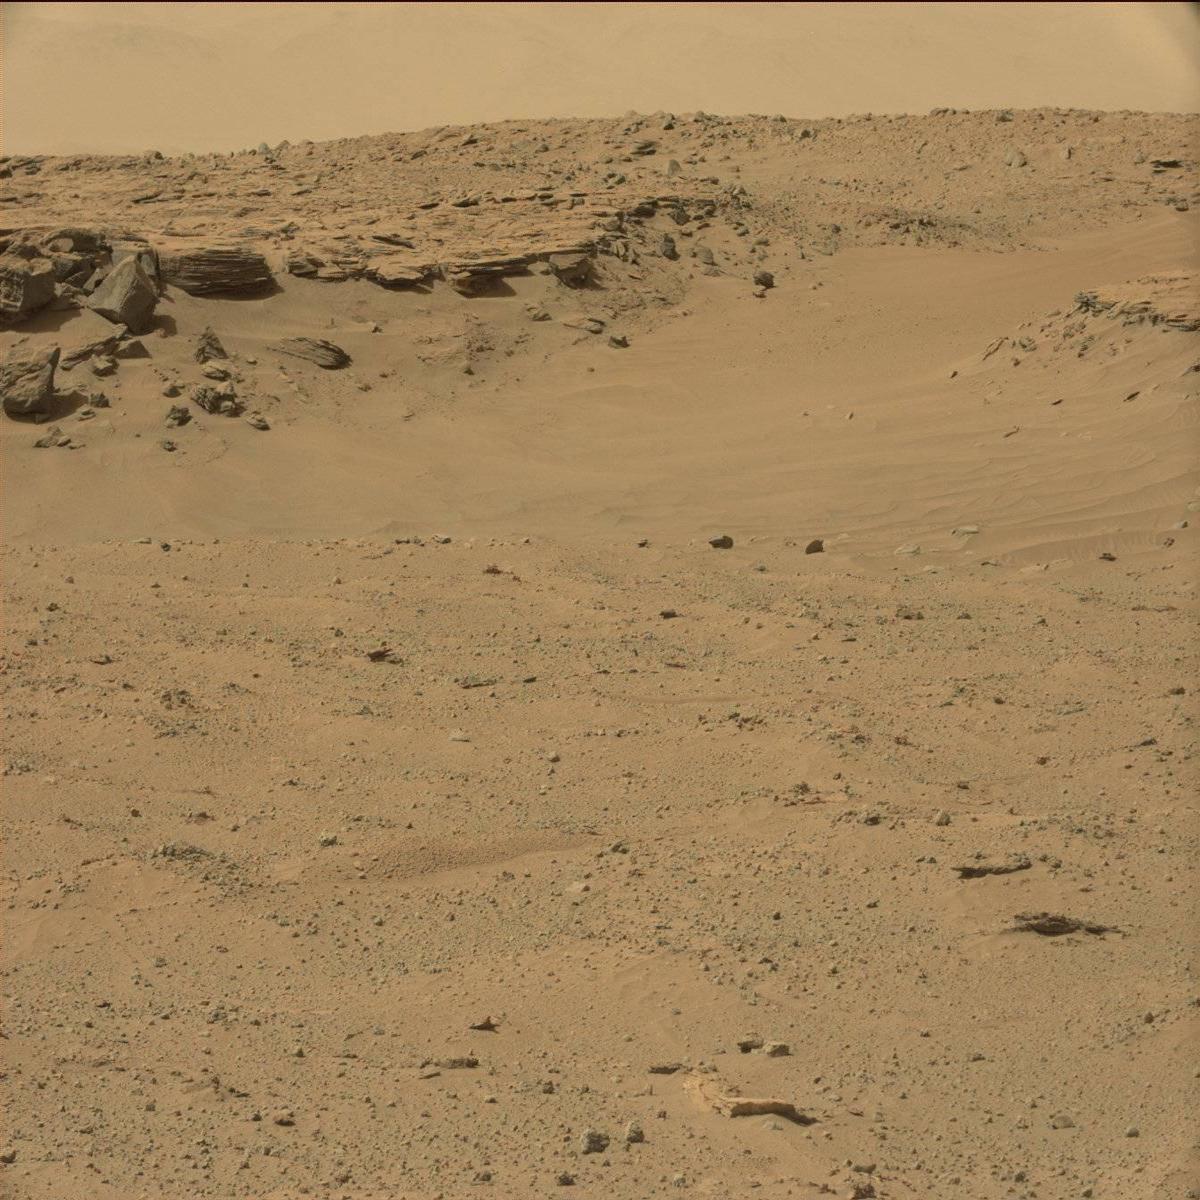
Terrain classes present: Bedrock, Ridge, Rock, Sand / Soil